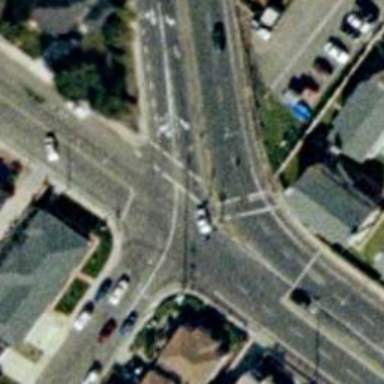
An intersection with some cars on the road .